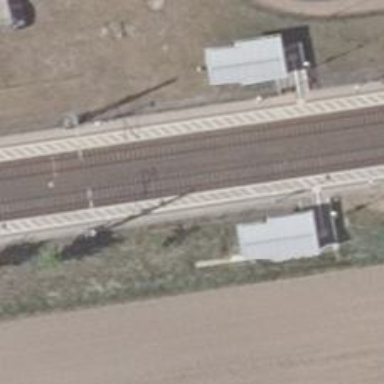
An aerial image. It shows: Railway stop with public transport stop position.